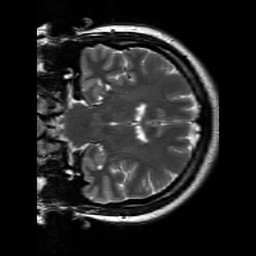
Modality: T2w
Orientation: coronal
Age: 24
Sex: female
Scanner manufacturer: siemens
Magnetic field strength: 3 T
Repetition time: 7 s
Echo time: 0.09 s